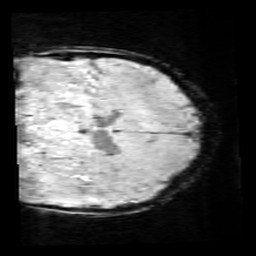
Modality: SWI
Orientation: coronal
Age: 9
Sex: male
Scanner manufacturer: siemens
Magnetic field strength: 3 T
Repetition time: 0.027 s
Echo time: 0.02 s